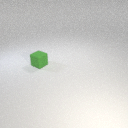
small green rubber cube